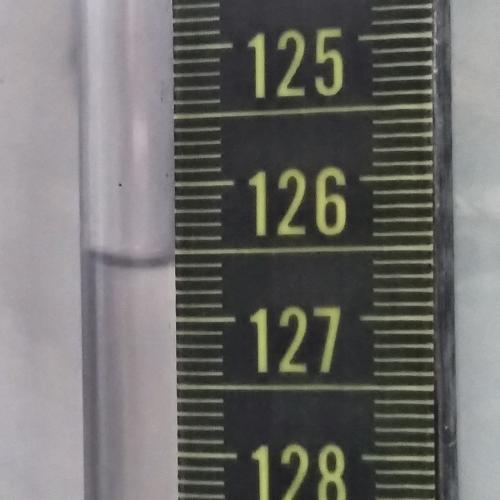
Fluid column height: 126.6 cm